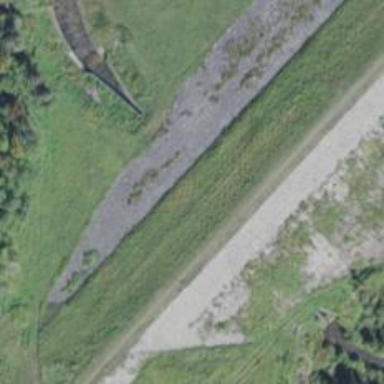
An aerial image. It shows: Dam across waterway.